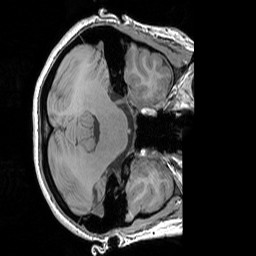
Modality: T1w
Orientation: axial
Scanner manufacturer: siemens
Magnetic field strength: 3 T
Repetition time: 1.83 s
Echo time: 0.00303 s